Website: walmart
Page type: billing-address
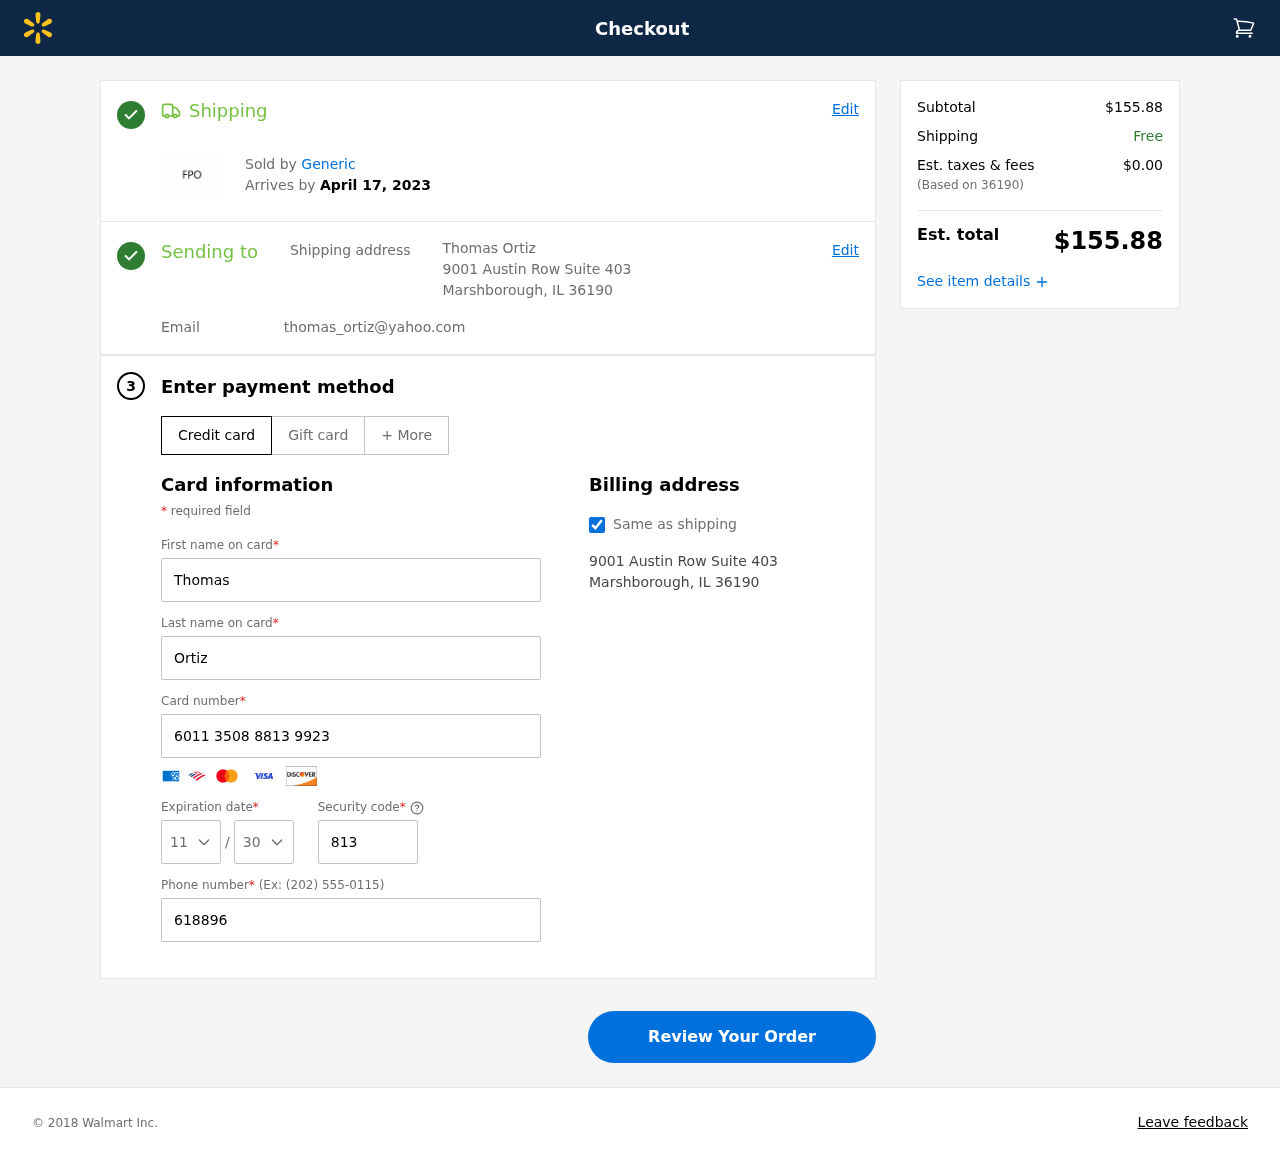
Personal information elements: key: PII_CARD_CVV
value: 813
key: PII_CARD_EXPIRY_MONTH
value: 11
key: PII_CARD_EXPIRY_YEAR
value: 30
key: PII_CARD_NUMBER
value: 6011 3508 8813 9923
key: PII_CITY_STATE_ZIP
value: Marshborough, IL 36190
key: PII_EMAIL
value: thomas_ortiz@yahoo.com
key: PII_FIRSTNAME
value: Thomas
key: PII_FULLNAME
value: Thomas Ortiz
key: PII_LASTNAME
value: Ortiz
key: PII_PHONE
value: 6188963780
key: PII_POSTCODE
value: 36190
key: PII_STREET
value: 9001 Austin Row Suite 403
Product elements: key: PRODUCT1_BRAND
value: Generic
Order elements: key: ORDER_DELIVERY_DATE
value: April 17, 2023
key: ORDER_SUBTOTAL
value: $155.88
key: ORDER_TAX
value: $0.00
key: ORDER_TOTAL
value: $155.88